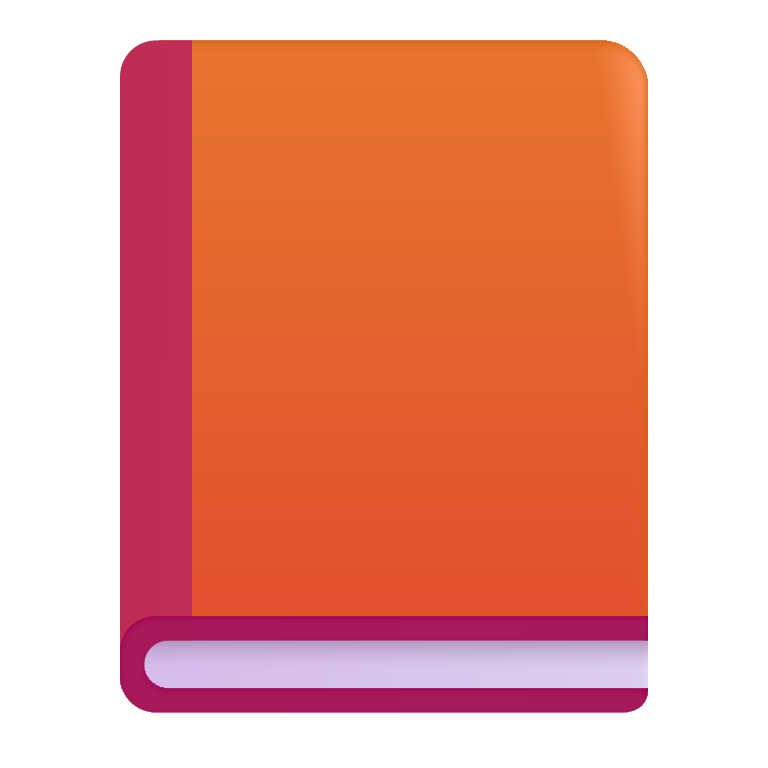
orange book color